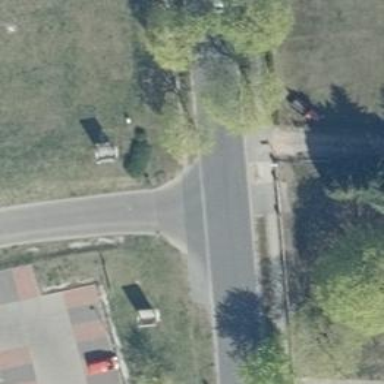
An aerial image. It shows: Secondary road with asphalt surface.